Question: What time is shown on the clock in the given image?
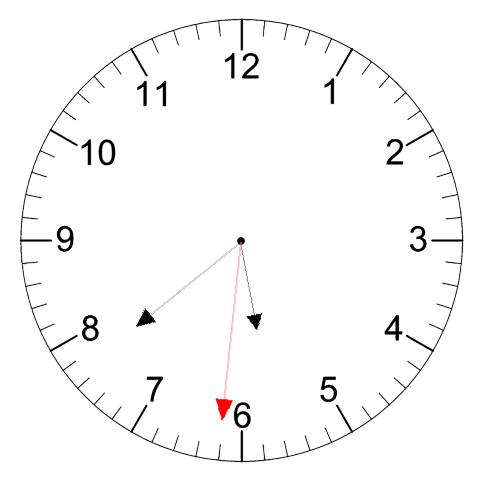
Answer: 05:38:31